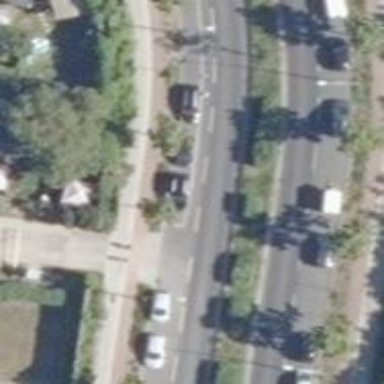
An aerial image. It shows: Secondary road with asphalt surface.